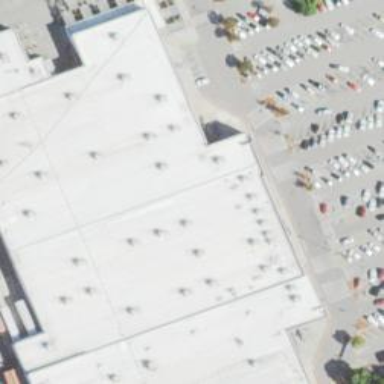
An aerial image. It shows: Building that houses supermarket.